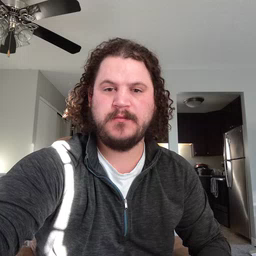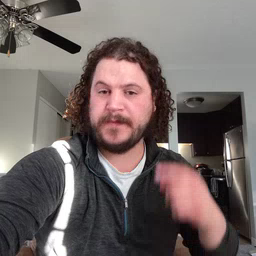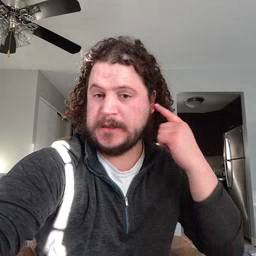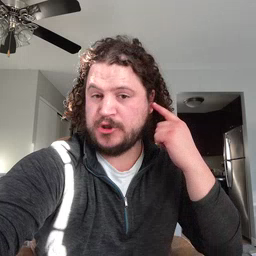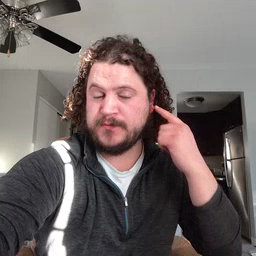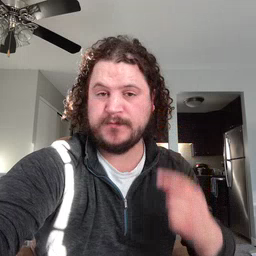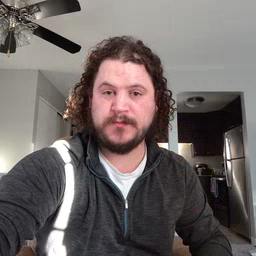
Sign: ear